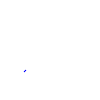
Particle: proton